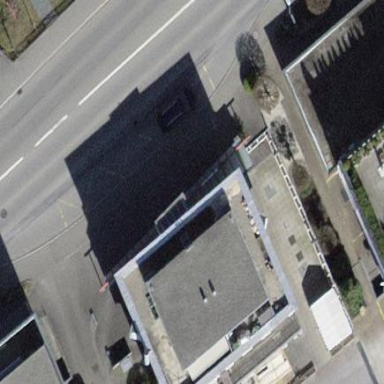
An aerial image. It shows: Flat-roofed building.